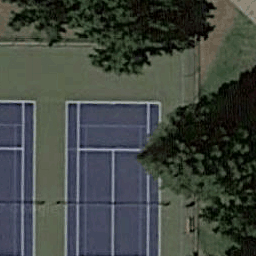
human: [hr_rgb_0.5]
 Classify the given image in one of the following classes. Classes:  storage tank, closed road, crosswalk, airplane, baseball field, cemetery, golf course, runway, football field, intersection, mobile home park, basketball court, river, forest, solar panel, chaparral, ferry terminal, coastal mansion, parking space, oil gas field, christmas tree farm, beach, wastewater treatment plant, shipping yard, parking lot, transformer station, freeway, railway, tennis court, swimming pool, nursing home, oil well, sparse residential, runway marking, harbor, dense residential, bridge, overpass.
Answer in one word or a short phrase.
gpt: tennis court